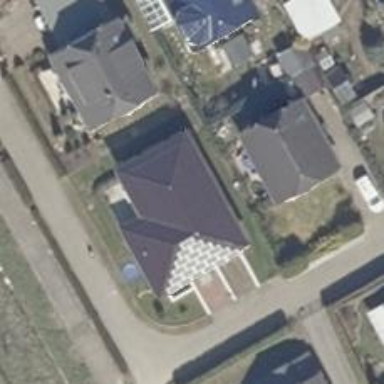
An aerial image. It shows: Detached building with hipped roof shape.